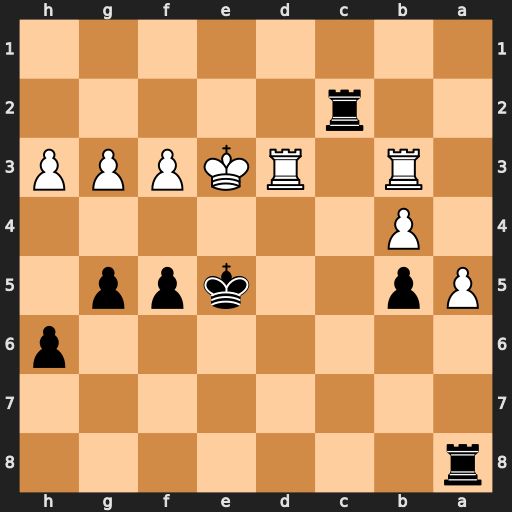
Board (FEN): r7/8/7p/Pp2kpp1/1P6/1R1RKPPP/2r5/8
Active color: b
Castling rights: -
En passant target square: -
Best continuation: f4+ gxf4+ gxf4#